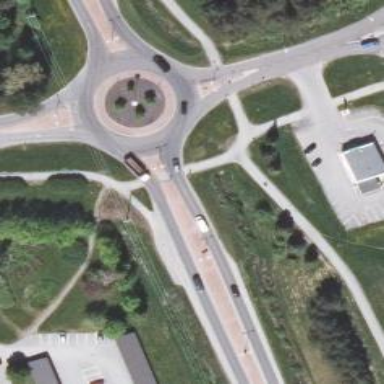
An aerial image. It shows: Secondary road with asphalt surface leading to roundabout.